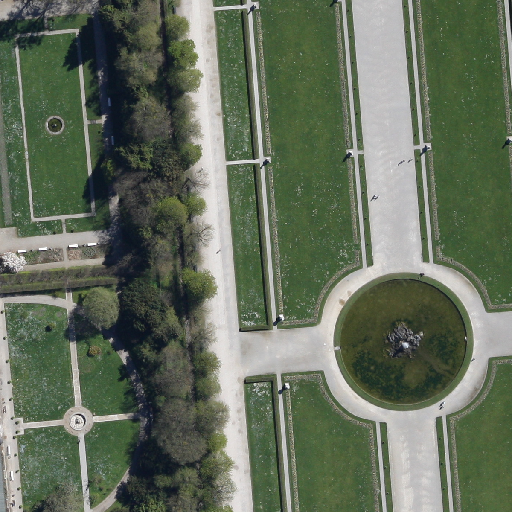
Referring expression: sidewalk